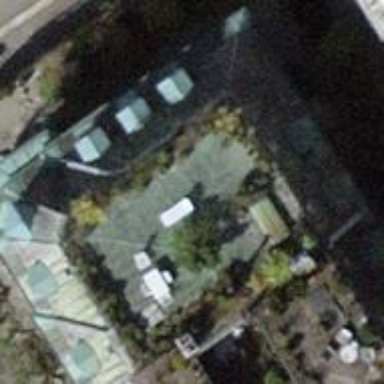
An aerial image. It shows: Building with mansard roof.